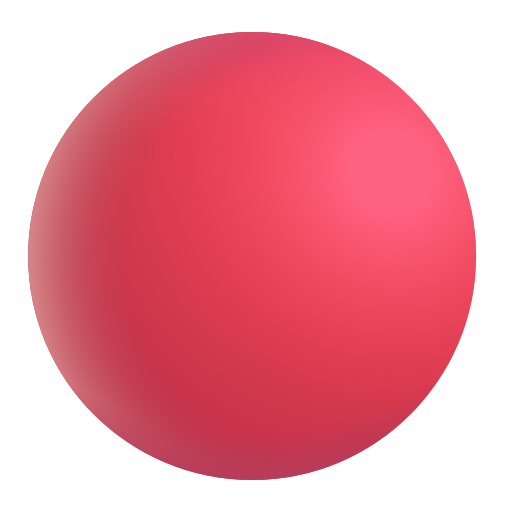
red circle color